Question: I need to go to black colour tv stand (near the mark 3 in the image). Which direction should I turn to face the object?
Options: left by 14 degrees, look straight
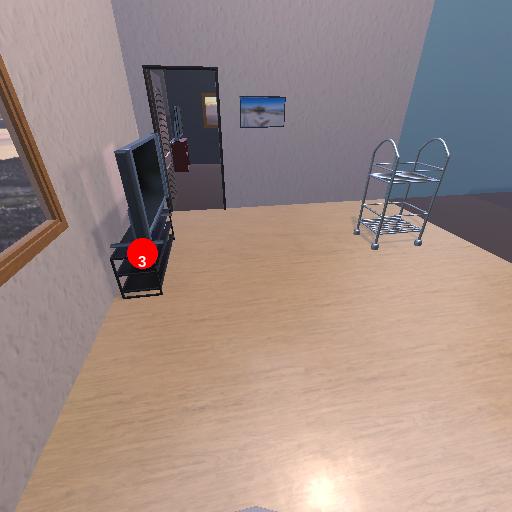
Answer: left by 14 degrees